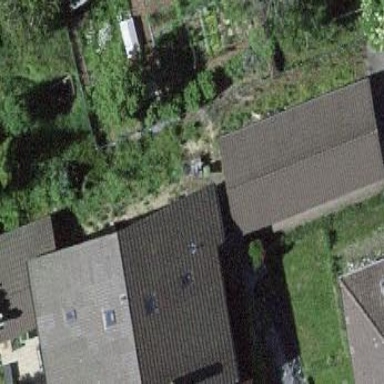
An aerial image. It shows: Garage.